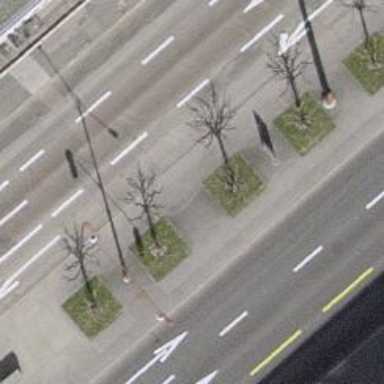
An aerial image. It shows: Avenue lined with broadleaved deciduous trees.